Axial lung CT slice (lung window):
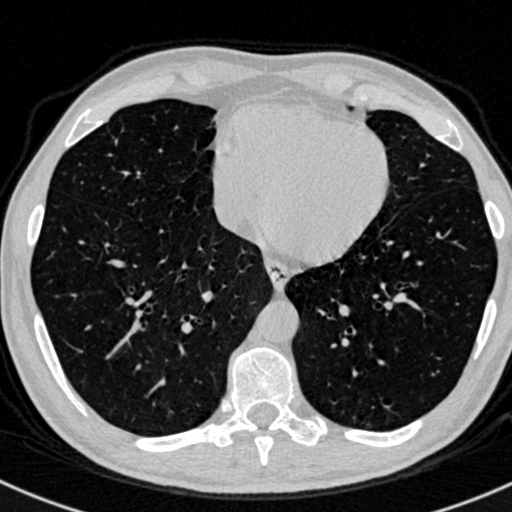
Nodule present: no